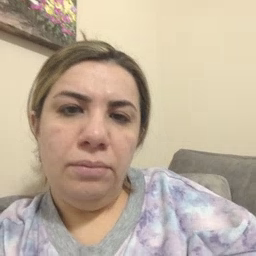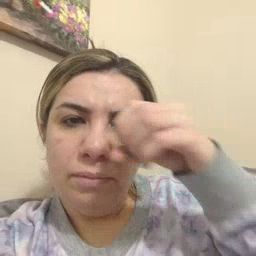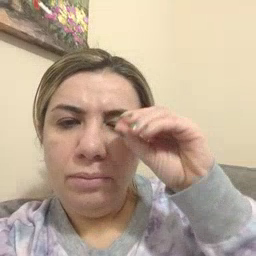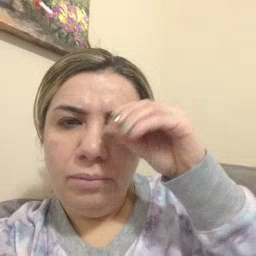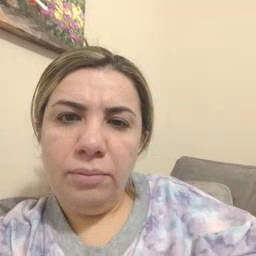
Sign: owl